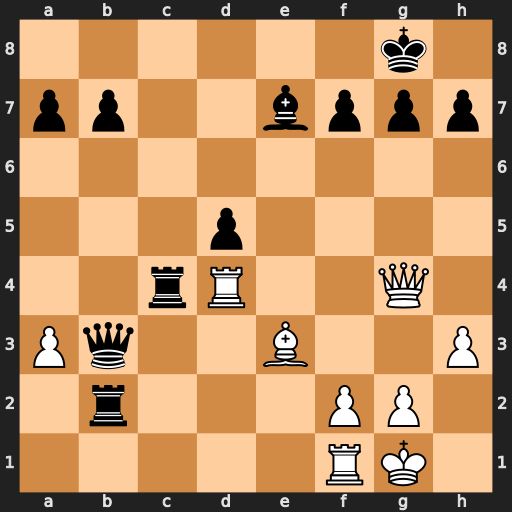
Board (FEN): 6k1/pp2bppp/8/3p4/2rR2Q1/Pq2B2P/1r3PP1/5RK1
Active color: w
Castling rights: -
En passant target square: -
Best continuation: Rxc4 Qxc4 Bd4 g6 Bxb2 Qxg4 hxg4